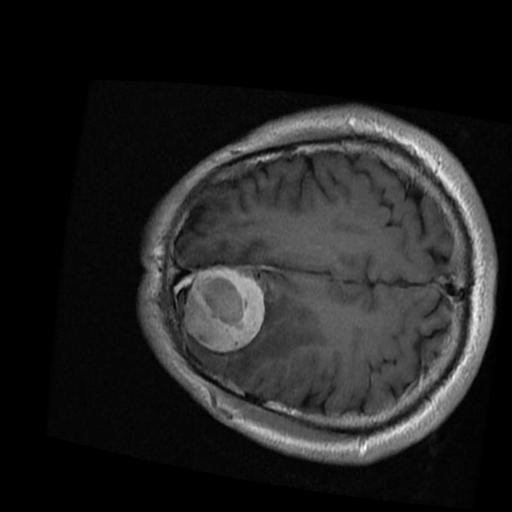
Label: brain_menin